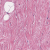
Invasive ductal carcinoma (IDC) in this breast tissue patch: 0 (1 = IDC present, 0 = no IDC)